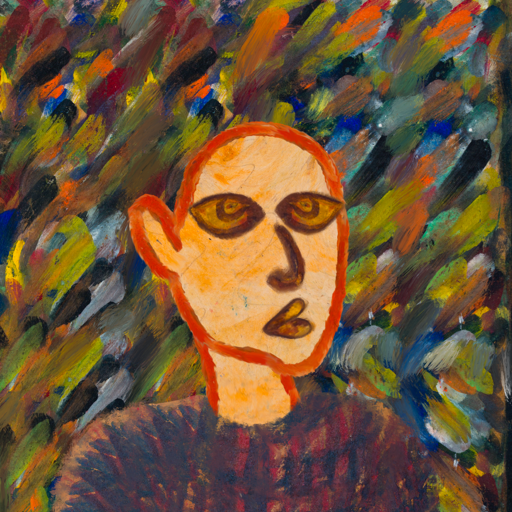
Background: An_Impression, Head And Neck Side: Experience, Face Side: Comrade, Bust: In_The_Sun, Hair Side: Blank, Head Accessory: Blank, Second Necklace: Blank, Necklace: Blank, Baby: Blank